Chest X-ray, AP view. Patient: 27 years old, sex M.
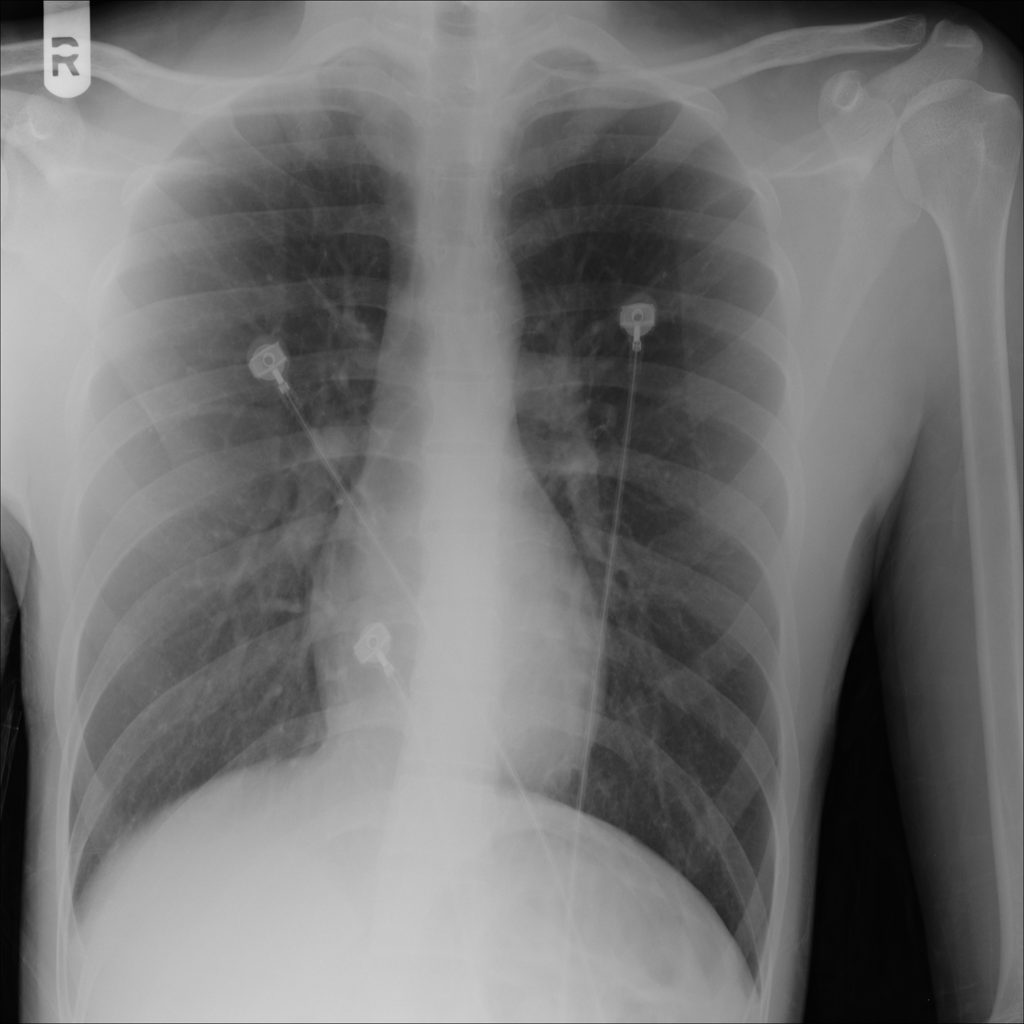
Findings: No Finding